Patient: sex M, age 68
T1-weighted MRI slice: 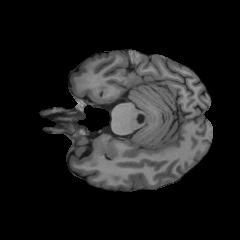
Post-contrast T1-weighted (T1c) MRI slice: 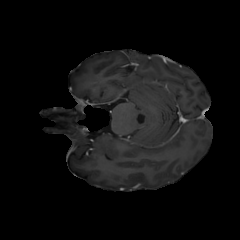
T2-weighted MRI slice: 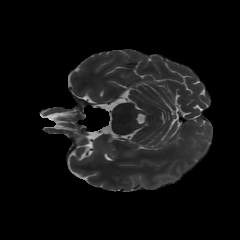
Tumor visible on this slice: no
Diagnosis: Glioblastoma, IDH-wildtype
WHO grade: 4